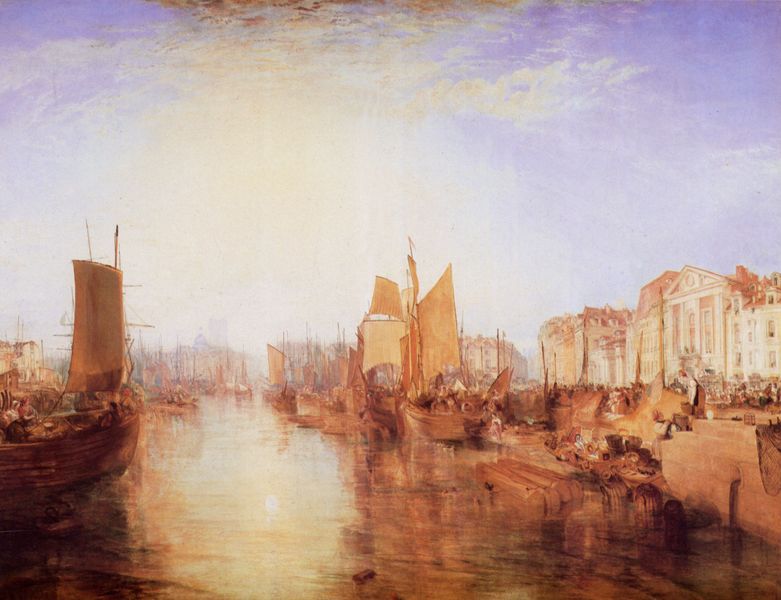
Titel: Der Hafen von Dieppe (Changement de Domicile)
Künstler: William Turner
Standort: New York (New York)
Institution: The Frick Collection
Schlagwörter: blau, gemälde, himmel, meer, schatten, wasser, weiß, wolken, baumstämme, fluss, gelb, landschaft, menschen, mädchen, ocker, see, stadt, ufer, abend, braun, hell, holz, licht, orange, straße, säulen, gebäude, haus, rot, wolke, leute, malerei, architektur, barock, tragen, holland, spiegel, bach, horizont, häuser, morgen, spiegelung, kanal, kirche, sonne, gold, england, boot, boote, handel, küste, schiff, schiffe, segel, segelschiffe, wellen, ansicht, fassade, italien, vedute, venedig, mast, segelschiff, arbeiten, giebel, mauer, dunst, nebel, sonnenuntergang, violett, beige, markt, hafen, kai, kaimauer, kuppel, masten, promenade, romantik, dampfer, pier, schlacht, seestück, stämme, treppe, treppen, turner, blue, men, oil, palace, people, red, stairs, steps, white, painting, yellow, mirror, oil painting, reflection, brown, schoner, stufen, wooden, abendrot, reflexion, segelboote, segler, penis, schmutz, viele, regatta, wood, blauer himmel, classical, cloud, clouds, heaven, sky, reise, boat, building, house, lake, landscape, ocean, sea, ship, water, houses, sun, tower, palmen, atmosphäre, tempel, fässer, anker, flotte, light, river, stream, gegenlicht, strahlend, color, impressionism, purple, line, romantic, netz, anlegestelle, boats, british, sail, sailor, sailors, seascape, bright, town, reflektieren, main, city, tempelfront, anlegeplatz, paläste, buildings, venice, watercolour, vendig, sege, colours, gondel, maritim, pastel, shine, english, jmw turner, harbor, harbour, war, william, canoe, lorrain, himmmel, ships, travel, dunstig, sunset, shading, water color, shade, fülle, canvas, ochre, paint, pillar, blue sky, dawn, sunrise, william turner, spiegelnd, braunr, englische romantik, gaffelschoner, port, segelbote, selgelboote, atmosphere, blurred, sailing, sails, repoussoire, bible, float, light blue, itailen, pastels, sailboat, trade, barrels, logs, shades, london, dock, morning, merchants, schönes wetter, aufgehende sonne, mand, bright ligth, yellow water separates ships, square rigging, thames, j. m. w. turner, maritime, masts, city hall, neo-classical, shining, export, cargo, blur, hull, liht, buildng, colo, jwm turner, moor, quay, sail boats, buidling, warf, schff, painitng, town hall, daytime, quays, jmw, sailng, friederick, seaport, custums, customs, war ship, ble sky, brown water, dawen